Question: We have got web service that works with certificates. When we open this link in a Web Browser we see next picture:
There is a problem with website security certificate.
And only when we click Proceed anyway it displays us needed information (response). So in our application request we also get back pictures form ( This is untrusted certificate... ) as a response.
After searching the web we have found this:
ServicePointManager
But also we found out, that we can't add it into our Windows market application project.
But MSDN says that:

Any workaround?
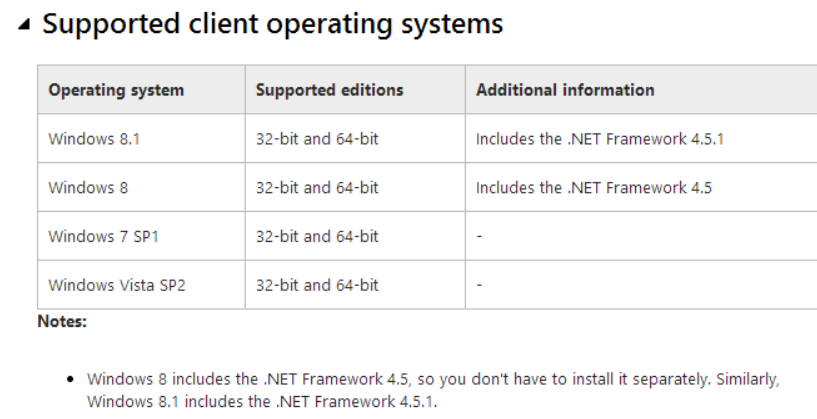
Answer: Check this (available in 8.1 only)
<URL>
Quote from the post on why only in 8.1 :
> Up until Windows 8.1 you could not do this in Windows Store apps with our HTTP classes.